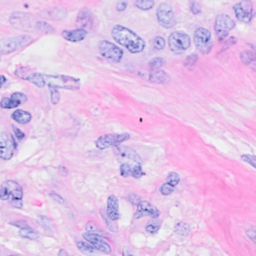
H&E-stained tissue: Breast